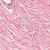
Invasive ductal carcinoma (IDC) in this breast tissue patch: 0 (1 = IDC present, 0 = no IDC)